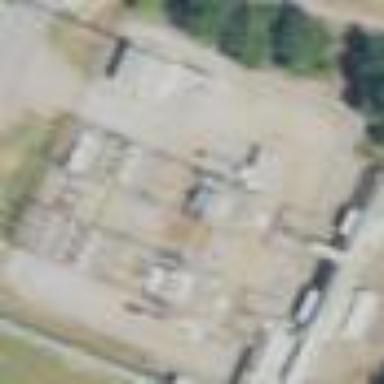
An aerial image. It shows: Industrial power substation surrounded by fence.